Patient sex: F
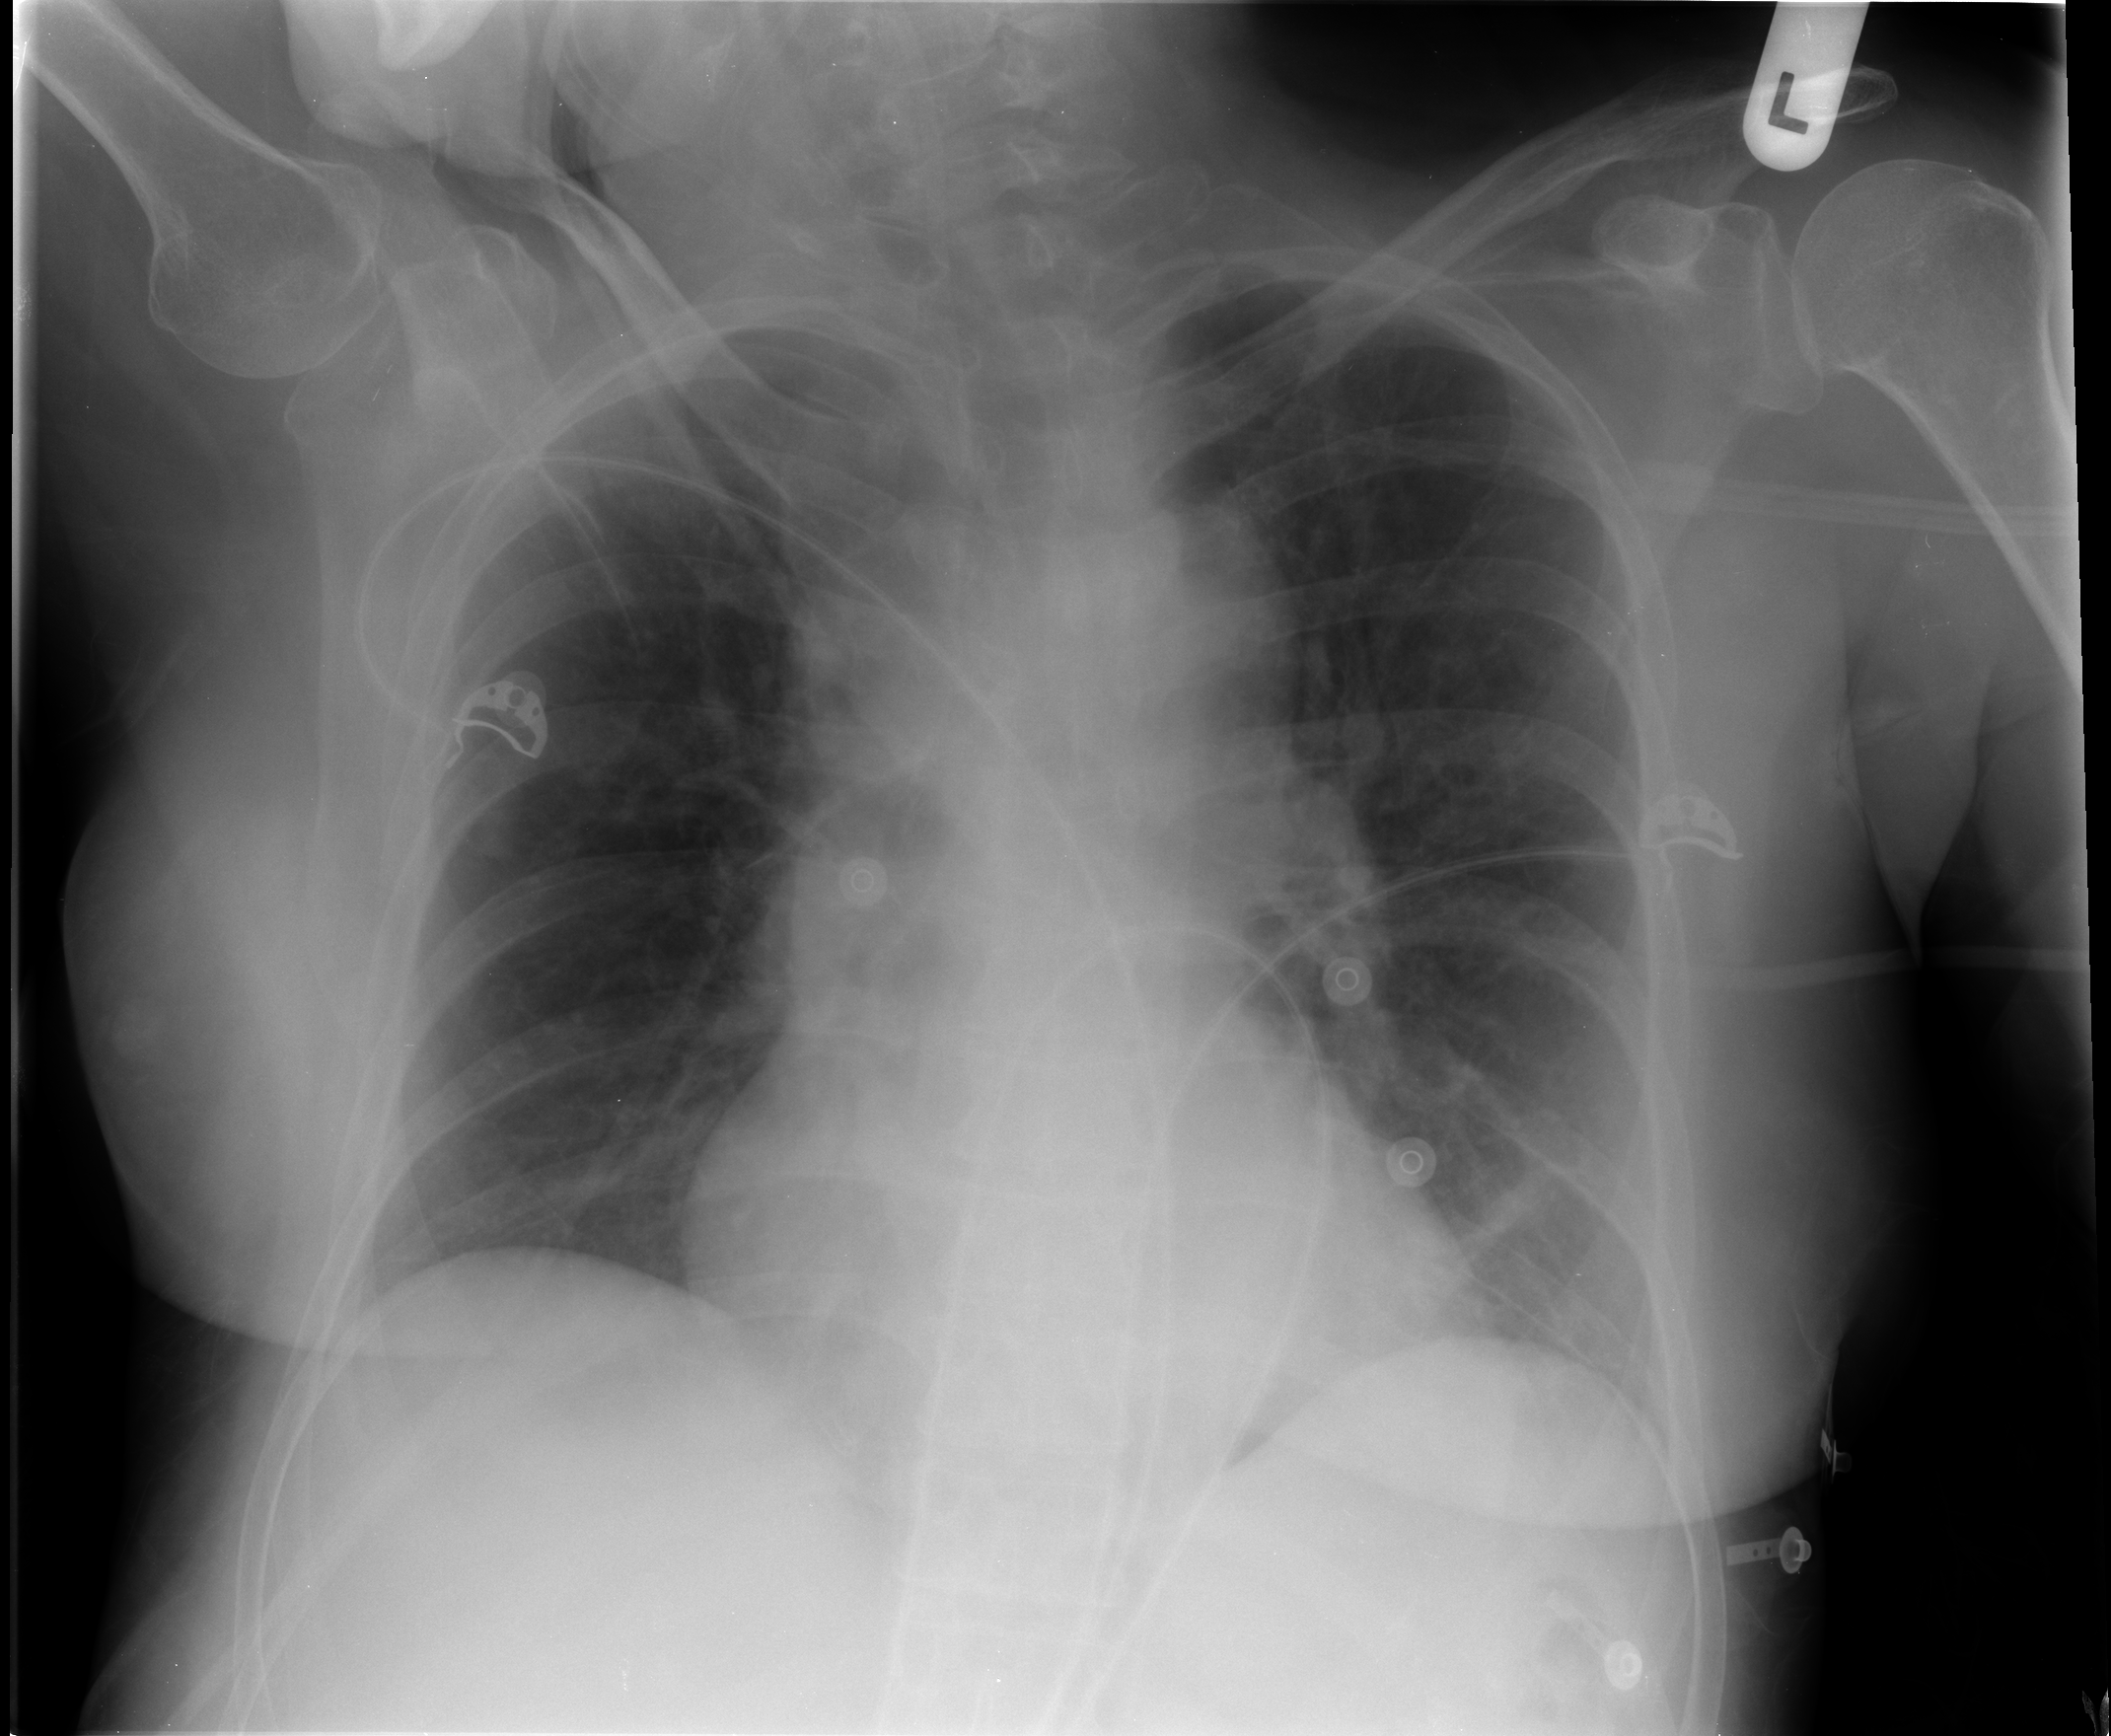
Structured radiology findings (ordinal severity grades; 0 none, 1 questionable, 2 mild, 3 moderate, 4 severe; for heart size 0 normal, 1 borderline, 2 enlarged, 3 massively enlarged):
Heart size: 1
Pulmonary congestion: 0
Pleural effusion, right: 0
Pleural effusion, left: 0
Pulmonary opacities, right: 0
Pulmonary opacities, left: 0
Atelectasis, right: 0
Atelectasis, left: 1